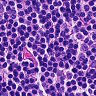
Metastatic tissue present: no